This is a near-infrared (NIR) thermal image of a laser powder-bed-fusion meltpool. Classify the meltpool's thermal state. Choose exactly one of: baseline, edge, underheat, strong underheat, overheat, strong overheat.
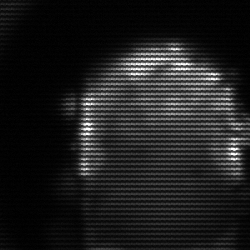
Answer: baseline